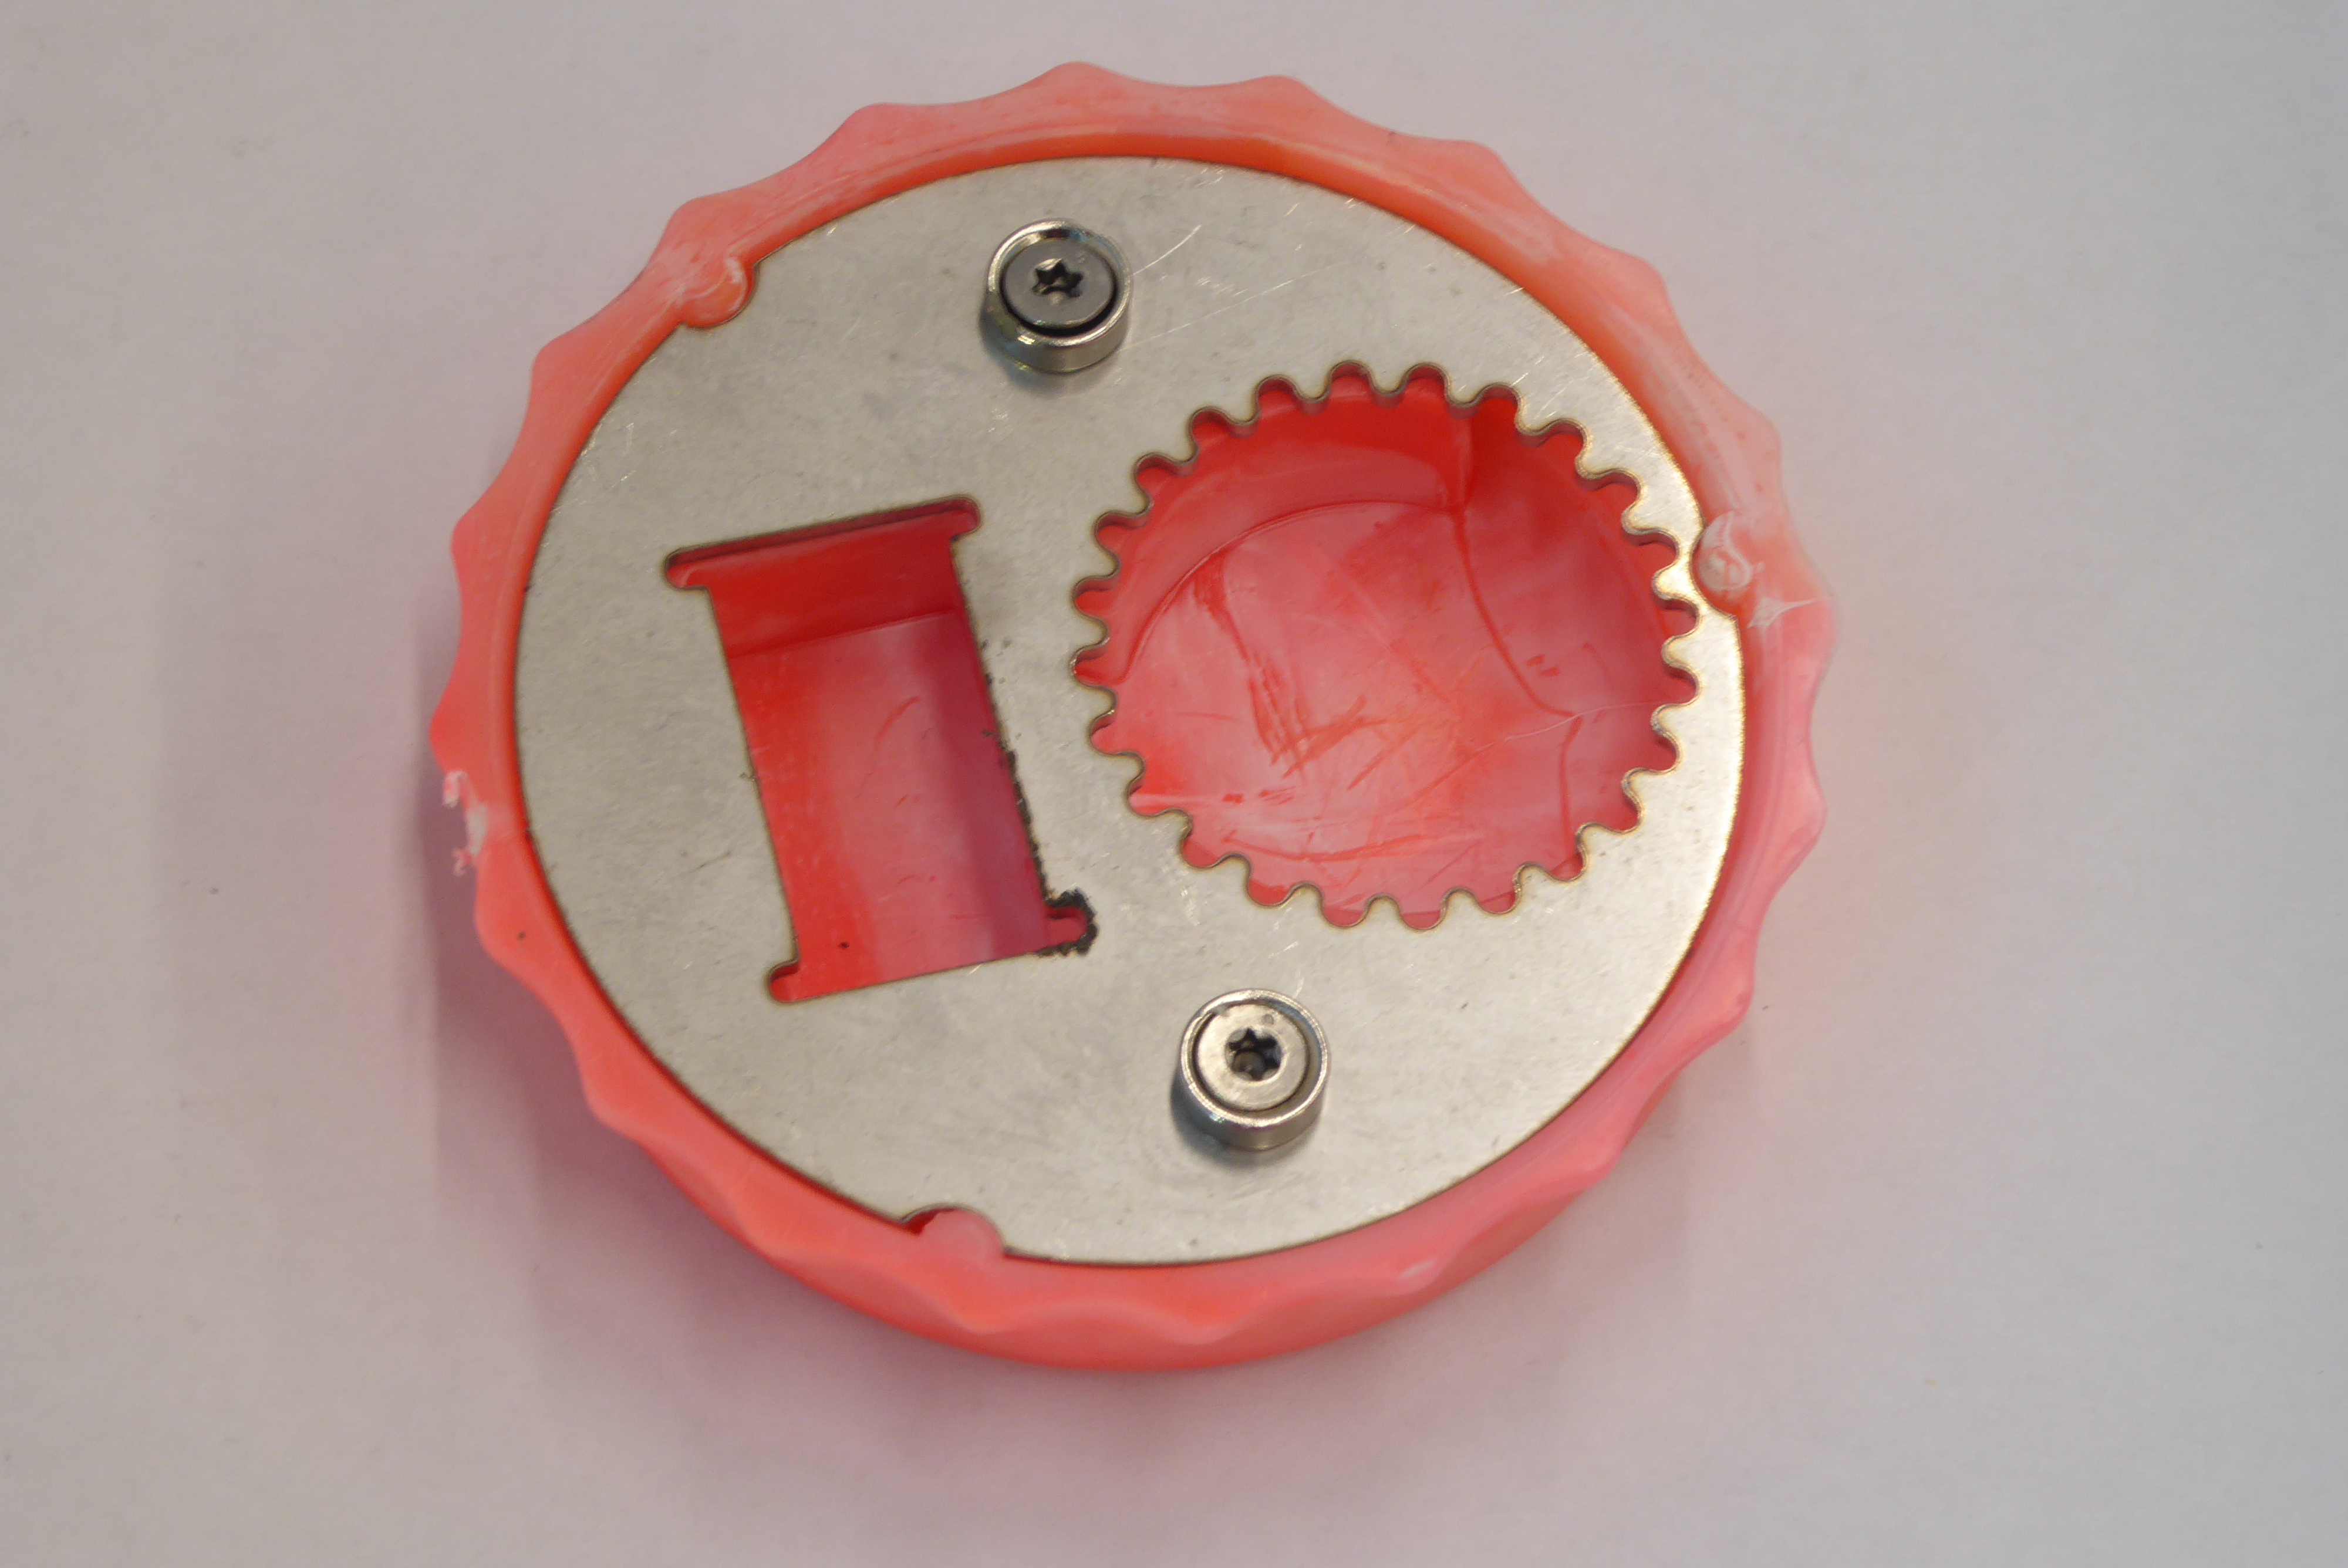
Label: Bottle Opener